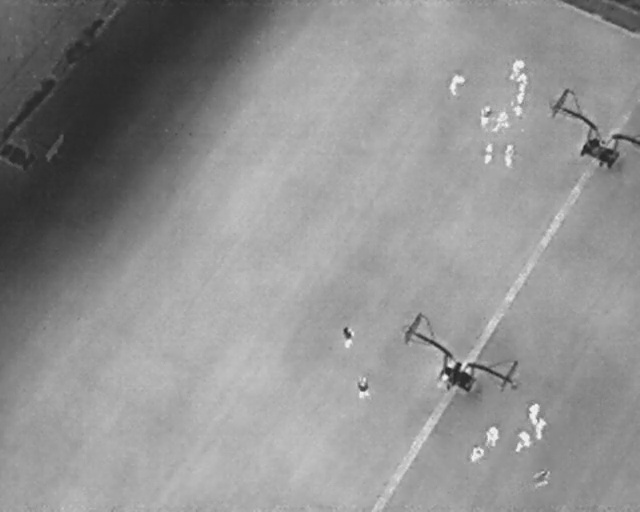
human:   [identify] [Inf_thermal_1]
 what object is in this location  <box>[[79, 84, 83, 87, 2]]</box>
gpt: <ref>1 large person at the bottom right</ref>

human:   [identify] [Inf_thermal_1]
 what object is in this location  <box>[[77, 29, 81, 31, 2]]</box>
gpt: <ref>1 medium person at the right</ref>

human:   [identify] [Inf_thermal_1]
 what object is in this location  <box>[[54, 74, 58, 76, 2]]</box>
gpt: <ref>1 medium person at the bottom</ref>